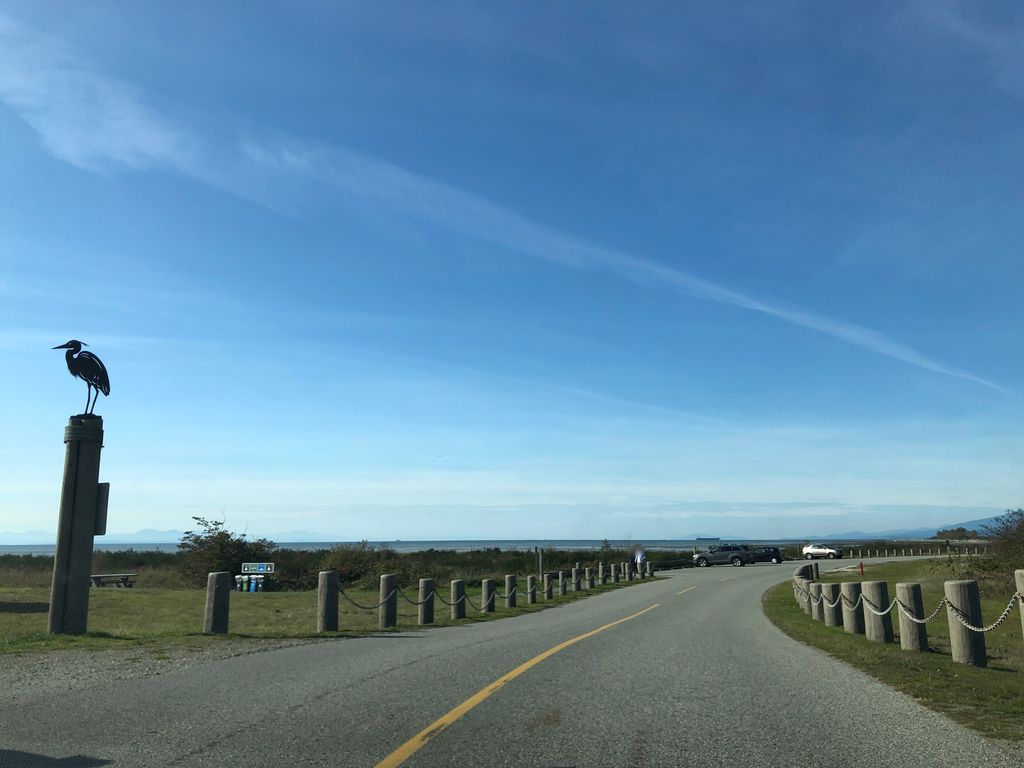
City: vancouver